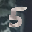
Label: 5